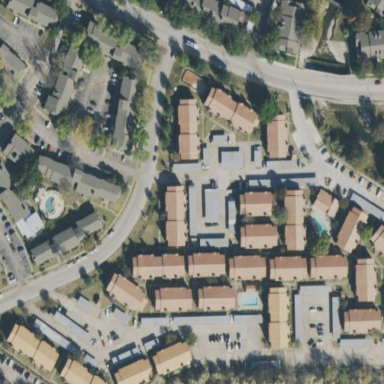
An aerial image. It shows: Residential area with apartments.